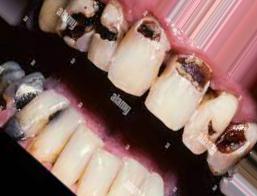
Condition: Caries